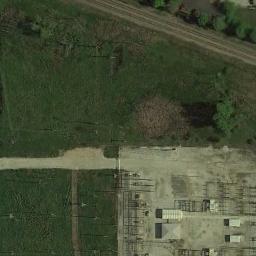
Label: meadow